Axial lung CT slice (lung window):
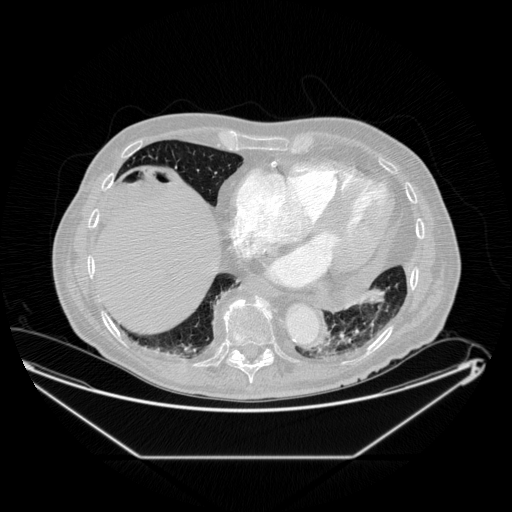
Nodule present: no